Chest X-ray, PA view. Patient: 14 years old, sex M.
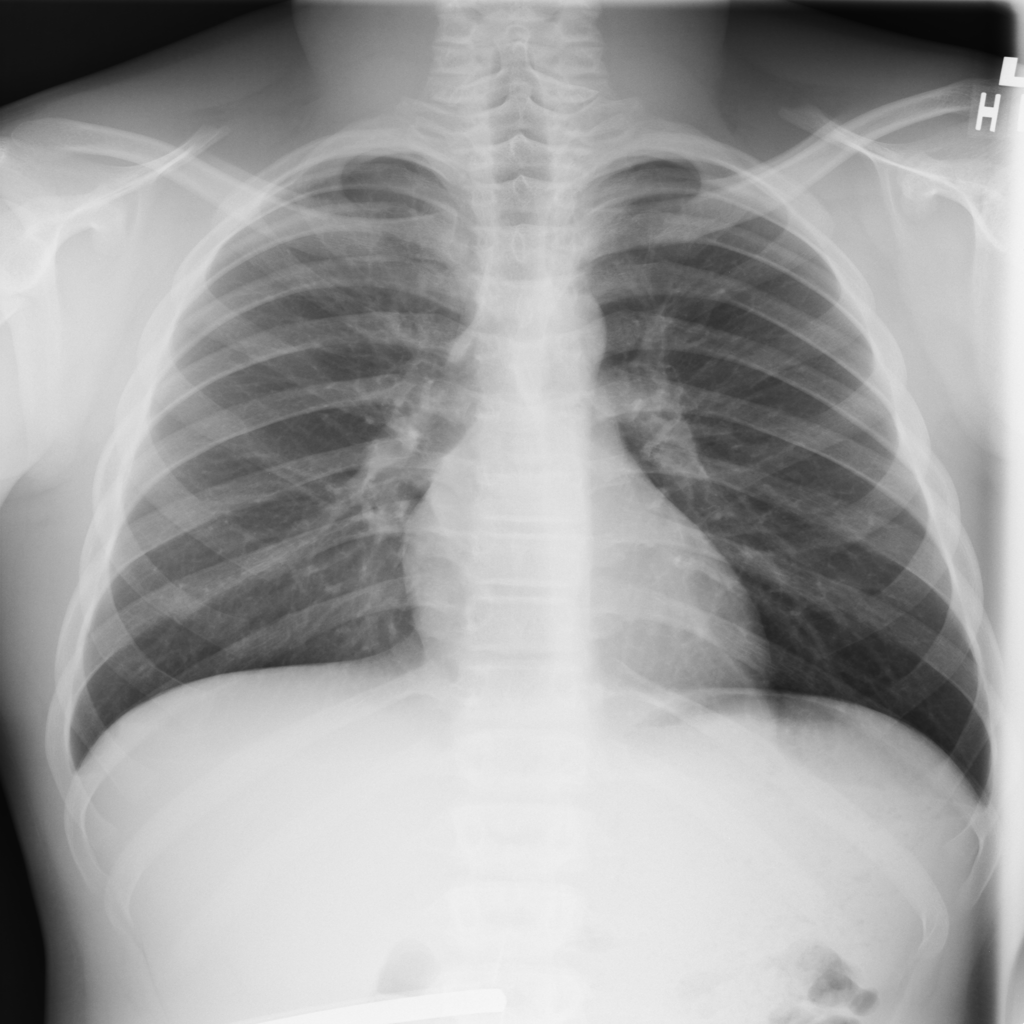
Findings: No Finding